Question: Find the area of the following quadrilateral, where all points are on integers. The result is rounded to 1 decimal place
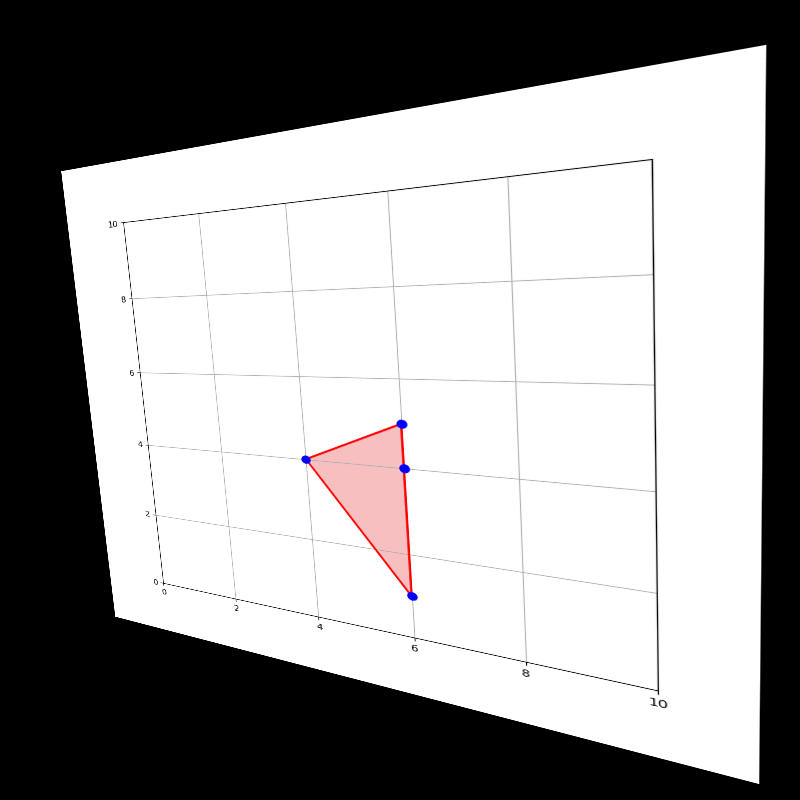
Answer: 4.0